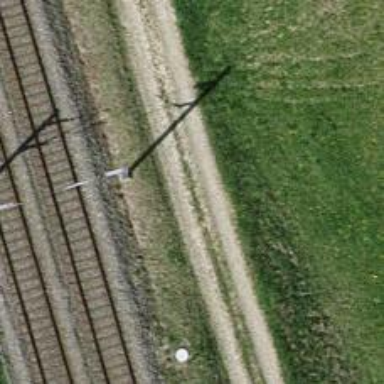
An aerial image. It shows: Track with compacted grade3 surface.